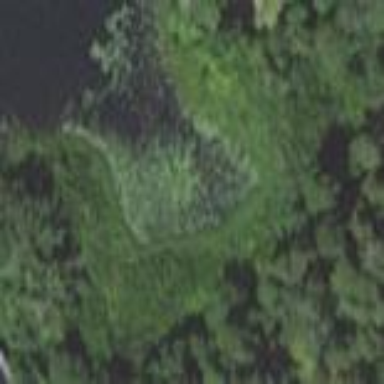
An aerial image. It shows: Marshy wetland area.